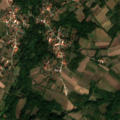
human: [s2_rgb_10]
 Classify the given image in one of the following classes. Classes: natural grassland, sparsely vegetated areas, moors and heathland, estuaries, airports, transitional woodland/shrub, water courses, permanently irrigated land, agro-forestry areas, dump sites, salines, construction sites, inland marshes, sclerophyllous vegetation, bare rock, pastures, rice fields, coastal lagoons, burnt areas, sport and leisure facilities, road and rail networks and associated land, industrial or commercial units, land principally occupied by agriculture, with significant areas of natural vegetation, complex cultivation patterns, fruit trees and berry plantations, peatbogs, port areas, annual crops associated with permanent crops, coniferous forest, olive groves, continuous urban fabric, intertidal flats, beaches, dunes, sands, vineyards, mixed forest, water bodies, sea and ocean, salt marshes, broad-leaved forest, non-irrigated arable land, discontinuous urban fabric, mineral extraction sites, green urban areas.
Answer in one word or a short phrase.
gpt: discontinuous urban fabric, complex cultivation patterns, land principally occupied by agriculture, with significant areas of natural vegetation, broad-leaved forest